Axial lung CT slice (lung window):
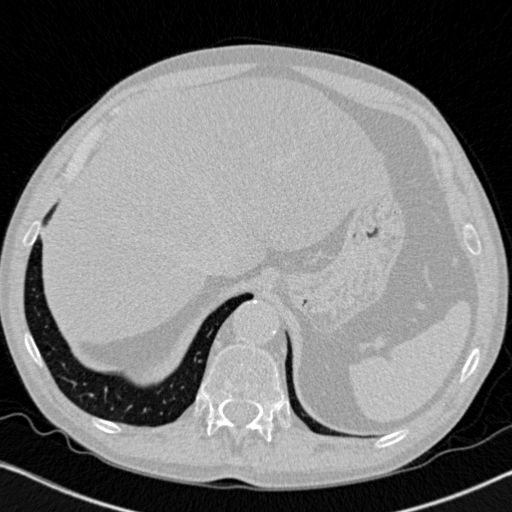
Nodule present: no